Question: How to design UI button like this in iOS? I not understand how to design this:

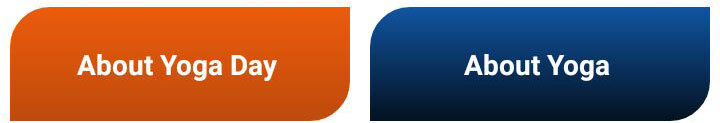
Answer: This is not very difficult and the the answer <URL>
Basically you can create an extension for the button and provide the desired properties there like rounded corner and specify the corner radius as per your requirement also which corner you want the radius to be applied i.e in your case top left and right bottom.
'''
extension UIButton{
func roundedButton(){
let maskPAth1 = UIBezierPath(roundedRect: self.bounds,
byRoundingCorners: [.topLeft , .bottomRight],
cornerRadii:CGSize(width:20.0, height:20.0))
let maskLayer1 = CAShapeLayer()
maskLayer1.frame = self.bounds
maskLayer1.path = maskPAth1.cgPath
self.layer.mask = maskLayer1
}
}
'''
This would give you a button like -
<URL>
You can customise the text and colour of text as per your need.
That should be enough irrespective of number of custom buttons you want. Going with image and storyboard customisation would need rework for every button, hence I recommend this approach. Cleaner and better.